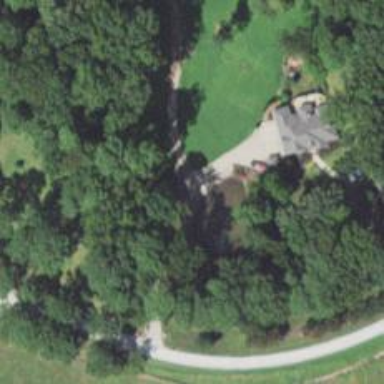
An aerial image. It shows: Driveway.